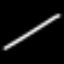
Label: line